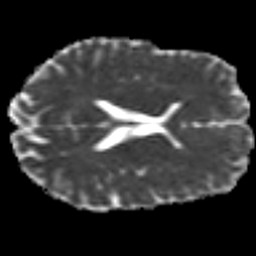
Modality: MD
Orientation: axial
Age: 29
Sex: male
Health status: ill
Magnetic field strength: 3 T
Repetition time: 9 s
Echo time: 0.093 s